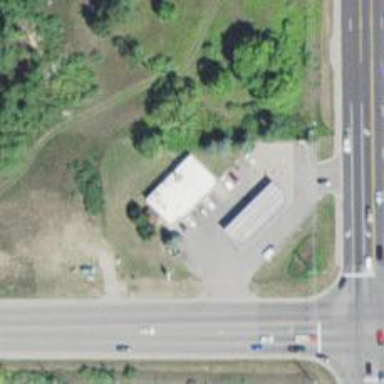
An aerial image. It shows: Convenience shop.